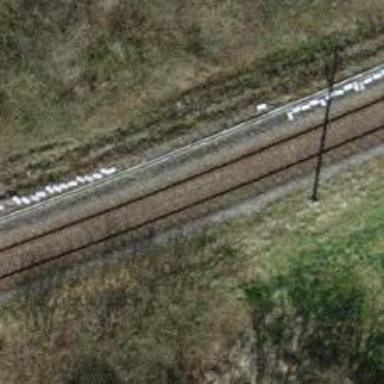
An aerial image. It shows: Single-track railway with electrified contact lines.